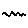
Label: zigzag